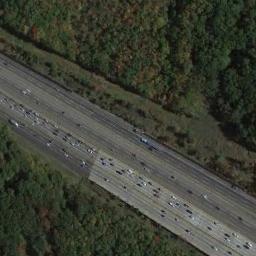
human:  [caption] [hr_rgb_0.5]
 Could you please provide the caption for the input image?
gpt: There is only a white truck on the left highway .

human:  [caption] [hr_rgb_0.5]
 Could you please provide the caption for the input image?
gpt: There are large green forests around the freeway and there are many cars on the freeway .

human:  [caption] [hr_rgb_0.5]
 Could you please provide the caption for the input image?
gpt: A straight freeway goes through the forest with many dark green trees and some cars are driving on the freeway .

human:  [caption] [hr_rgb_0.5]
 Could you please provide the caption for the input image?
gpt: The freeway goes through the forest with many cars .

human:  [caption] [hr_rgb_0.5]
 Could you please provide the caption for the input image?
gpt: There are many green trees beside the freeway .